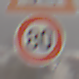
Verkehrszeichen: Geschwindigkeit80
Zusatzzeichen oben: SchleuderOderRutschgefahr
Umgebung: Outdoor, Nature
Tageszeit: Midday
Wetter: Overcast
Licht: Natural
Jahreszeit: Winter
Kontrast: LowContrast